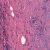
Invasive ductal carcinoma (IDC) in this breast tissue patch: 0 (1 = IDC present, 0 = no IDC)